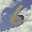
Label: 6